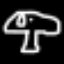
Label: mushroom